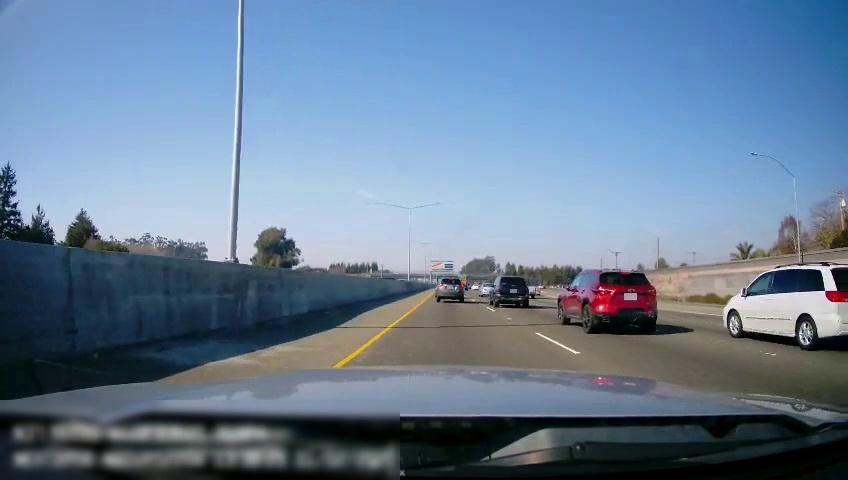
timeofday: Day
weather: Sunny
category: Drivable Space
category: Vehicles | SUV
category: Vehicles | Car
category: Vehicles | SUV
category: Vehicles | SUV
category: Vehicles | Truck
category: Vehicles | Van
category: Lanes | Current Lane
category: Lanes | Current Lane
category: Lanes | Alternate Lane
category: Lanes | Alternate Lane
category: Traffic | Signs